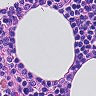
Metastatic tissue present: no